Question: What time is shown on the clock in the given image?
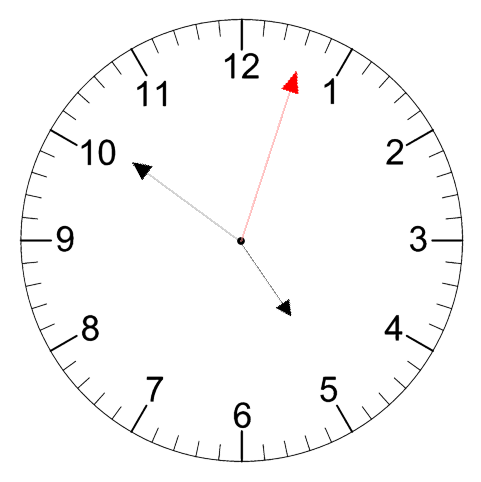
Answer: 04:51:03